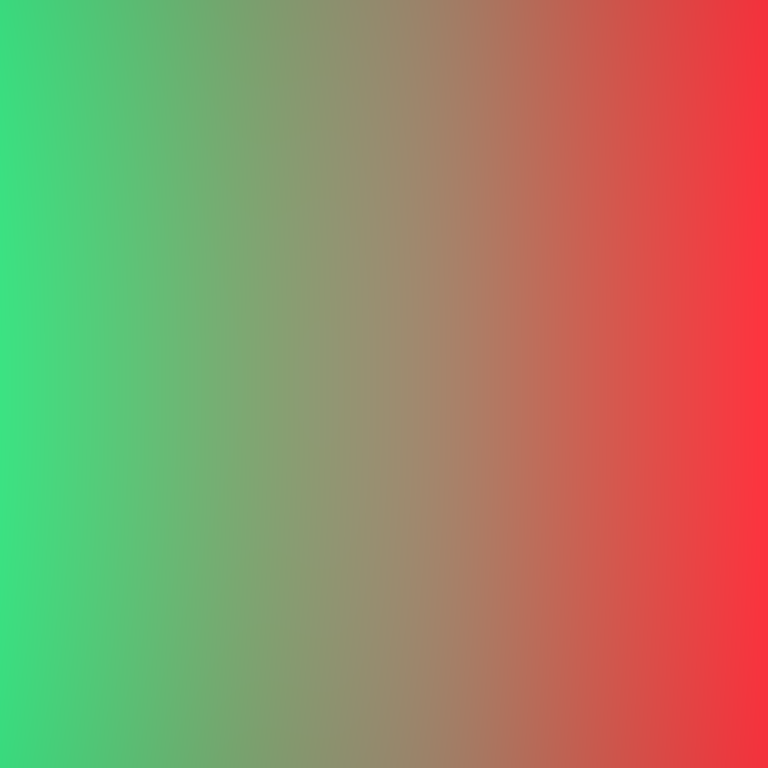
Abstract light effect, smooth gradient from vibrant green to bright red, energetic atmosphere, soft blend, no room, no furniture, no objects.